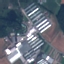
Land use / land cover: Industrial